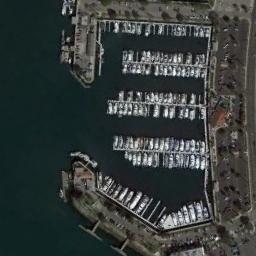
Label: harbor